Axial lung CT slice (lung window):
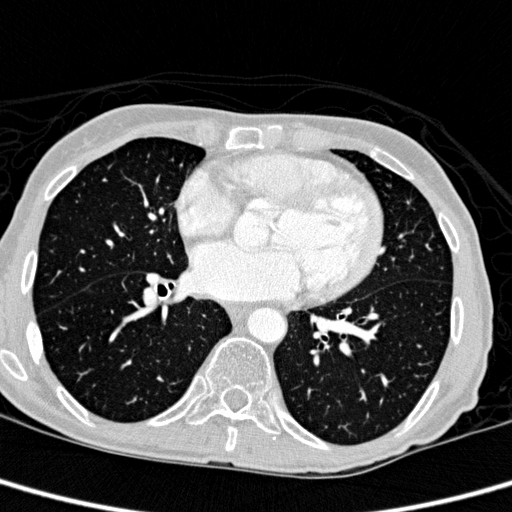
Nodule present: no